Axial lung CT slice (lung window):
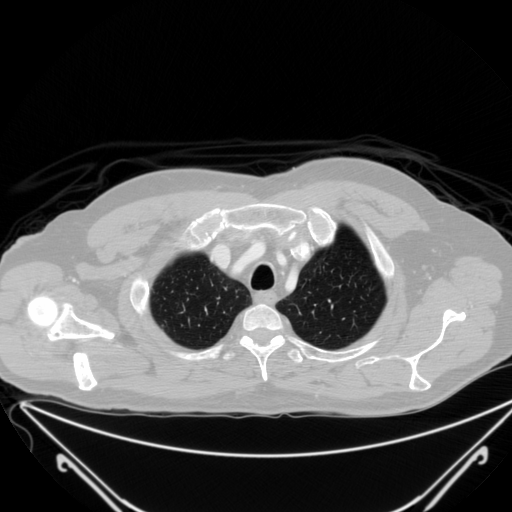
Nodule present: no